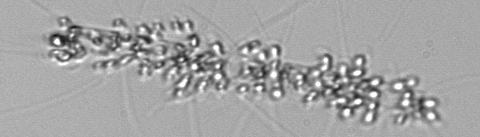
Label: Chaetoceros_didymus_TAG_external_flagellate